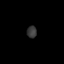
Tissue: prostate
Cell type: B cells
Senescence score: 0.7029
Nuclear area (px): 117
Mean DAPI intensity: 54.658